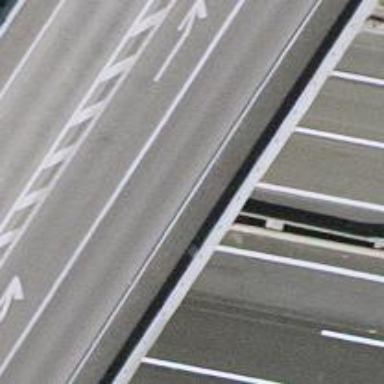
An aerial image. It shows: Secondary link road on asphalt bridge.